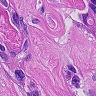
Metastatic tissue present: yes